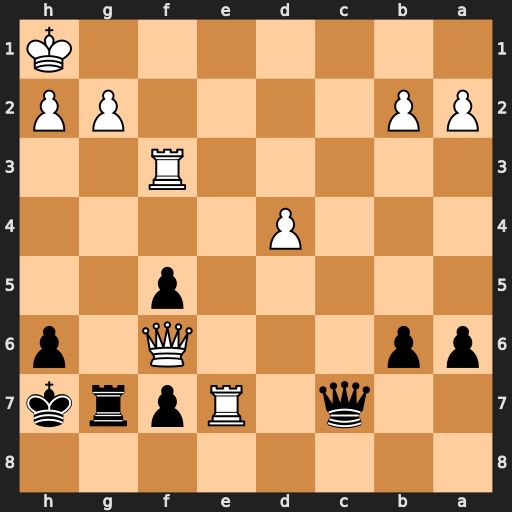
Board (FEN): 8/2q1Rprk/pp3Q1p/5p2/3P4/5R2/PP4PP/7K
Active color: b
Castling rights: -
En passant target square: -
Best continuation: Qc1+ Re1 Qxe1+ Rf1 Qxf1#